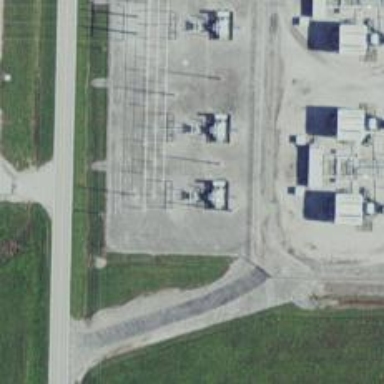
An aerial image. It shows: Switch used for power control.